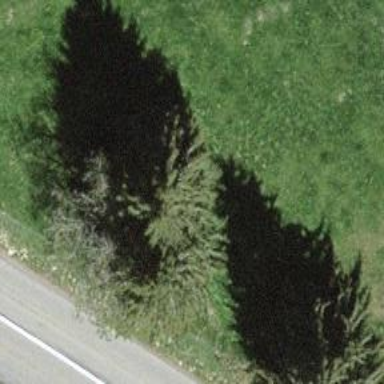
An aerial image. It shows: Beautiful tree in nature.